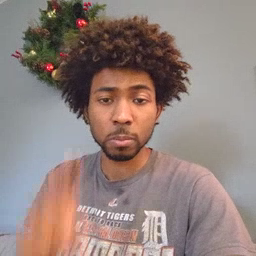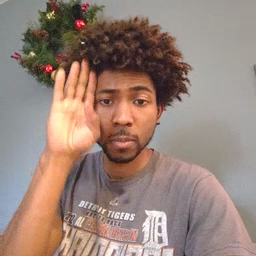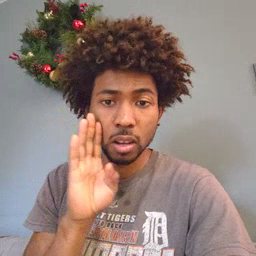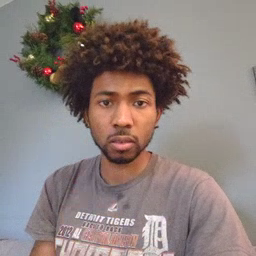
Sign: brown